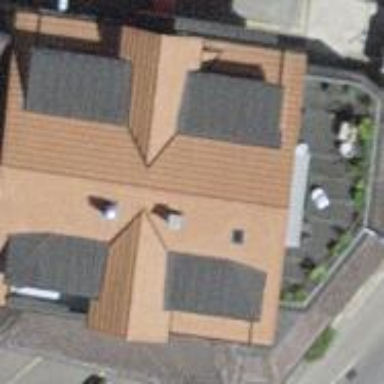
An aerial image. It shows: Restaurant in building.